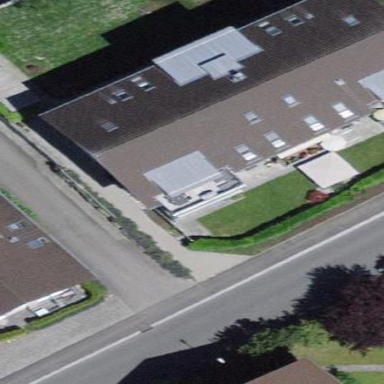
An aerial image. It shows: Residential building with gabled roof.